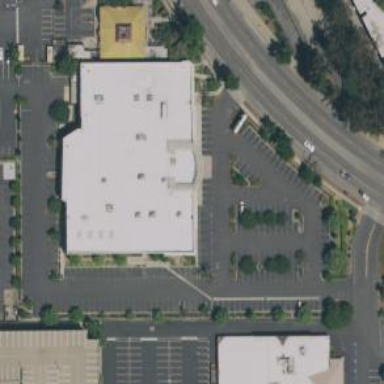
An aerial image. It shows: Fitness center located in leisure land.